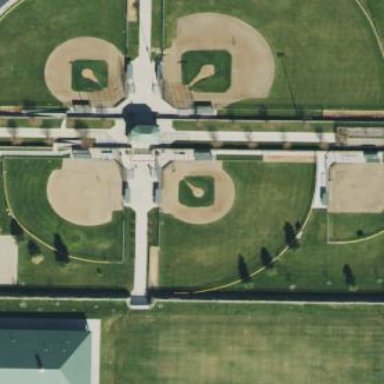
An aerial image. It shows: Baseball pitch for leisure and sports activities.